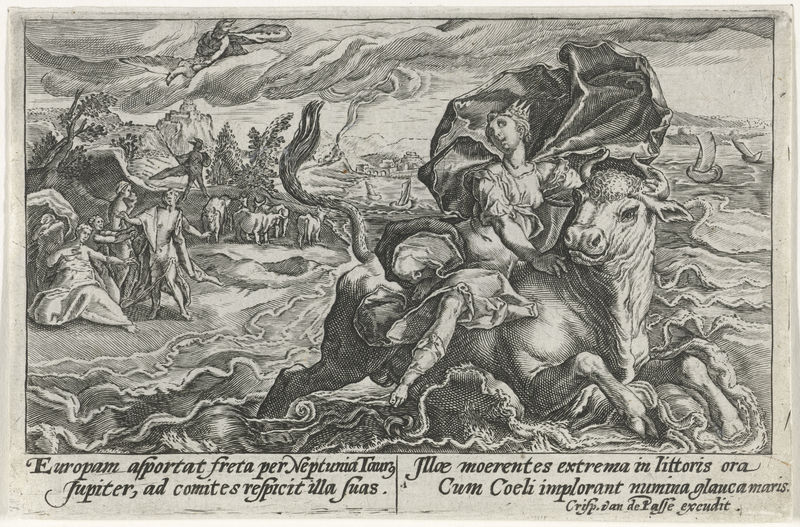
Titel: Roof van Europa
Künstler: Crispijn van de (I) Passe
Standort: Amsterdam
Institution: Rijksmuseum
Schlagwörter: schiff, druck, drapé, femme, gravure, stier, aigle, europa, nuage, taureau, mer, plage, rivage, bateau, europe, zeus, troupeau